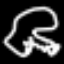
Label: frog